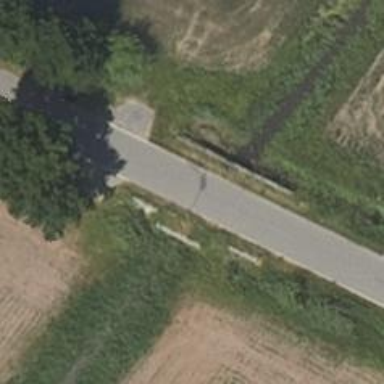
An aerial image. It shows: Unclassified road with asphalt surface is on bridge.